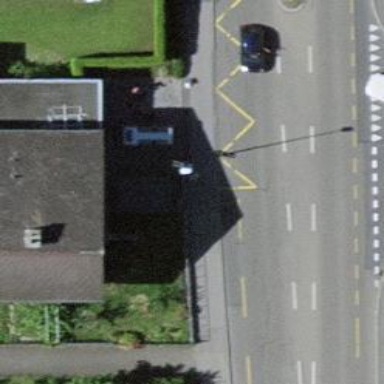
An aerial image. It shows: Bus stop with platform for public transport.